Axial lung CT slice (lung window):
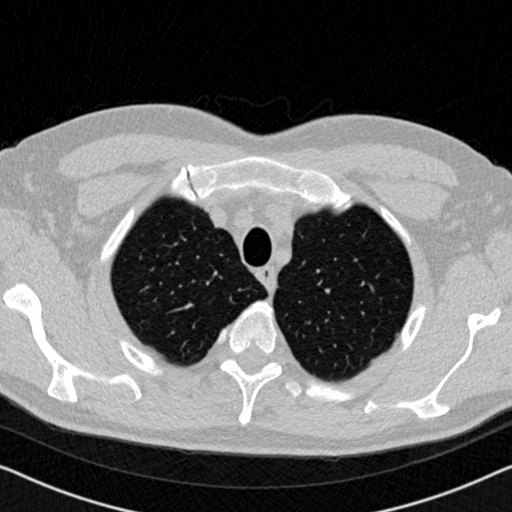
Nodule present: no